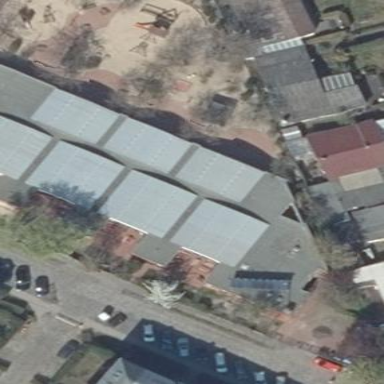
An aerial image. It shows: Kindergarten with flat roof.